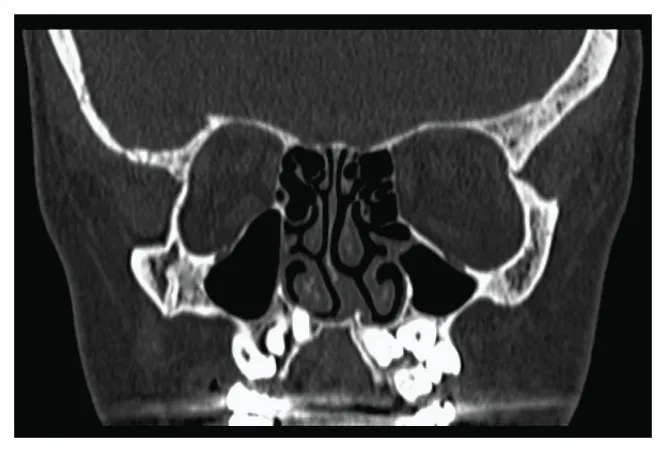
Coronal section of computed tomography-paranasal region shows supernumerary unerupted teeth, a deviated nasal septum, hypoplastic maxillary sinuses and a high-arched palate.
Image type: radiology (ct)